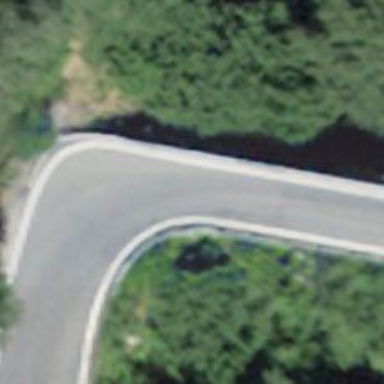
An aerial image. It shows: Asphalt tertiary road on bridge.